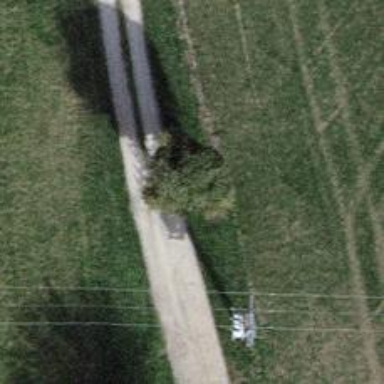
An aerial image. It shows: Evergreen needle-leaved tree.